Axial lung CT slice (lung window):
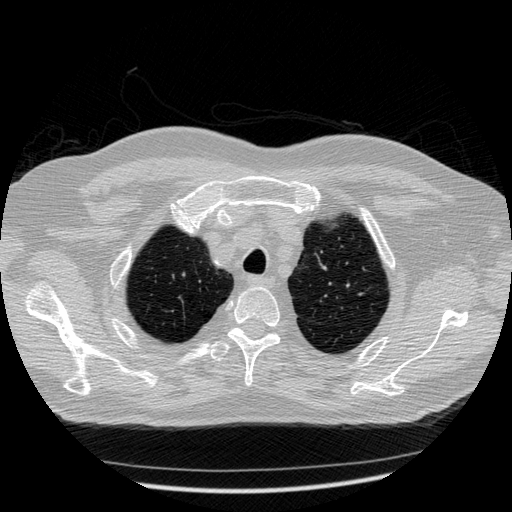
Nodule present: no